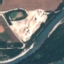
Land use / land cover: River